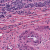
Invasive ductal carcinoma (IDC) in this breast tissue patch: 1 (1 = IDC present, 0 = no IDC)